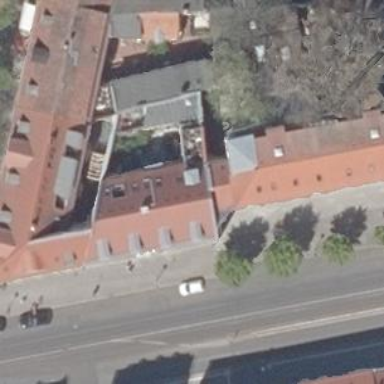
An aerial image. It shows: Historical baroque building with gabled roof made of red roof tiles. This building is divided into apartments.